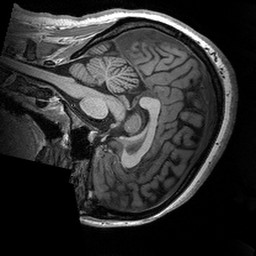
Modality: T1w
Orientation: sagittal
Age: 22
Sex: female
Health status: healthy
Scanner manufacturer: siemens
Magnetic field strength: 3 T
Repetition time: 2.53 s
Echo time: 0.00288 s